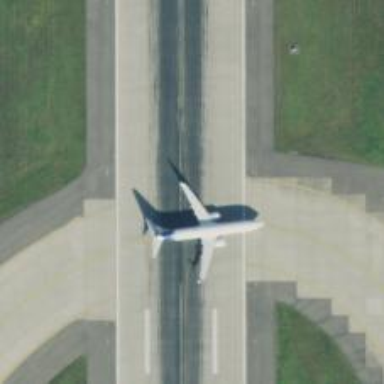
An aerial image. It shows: Image of taxiway at airport.